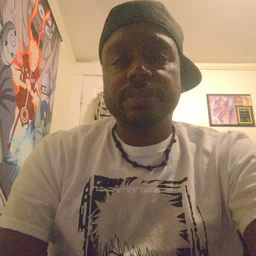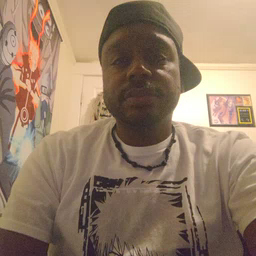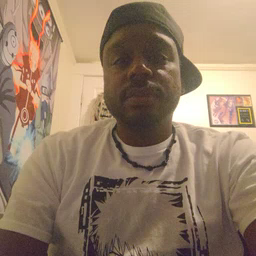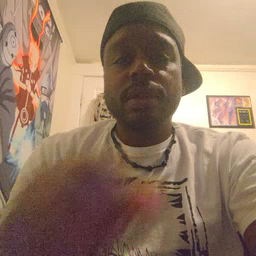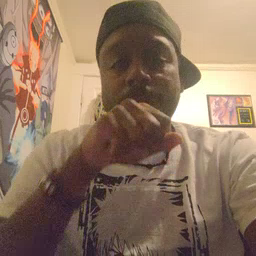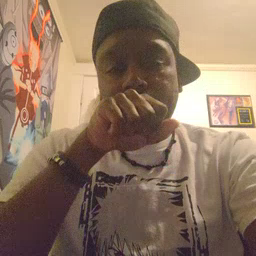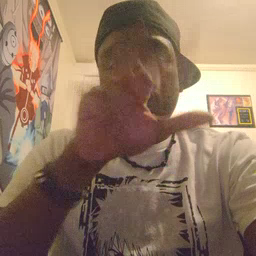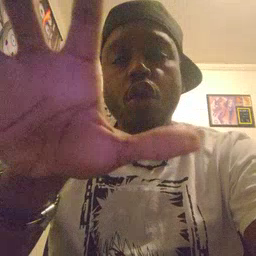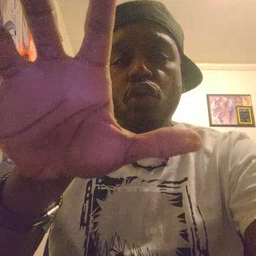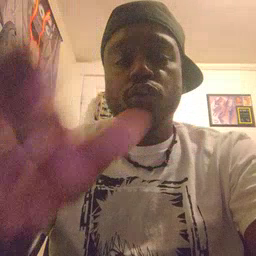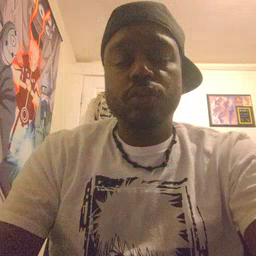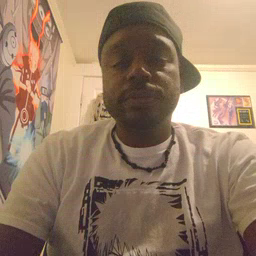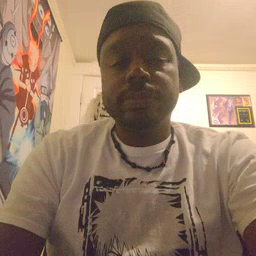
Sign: blow